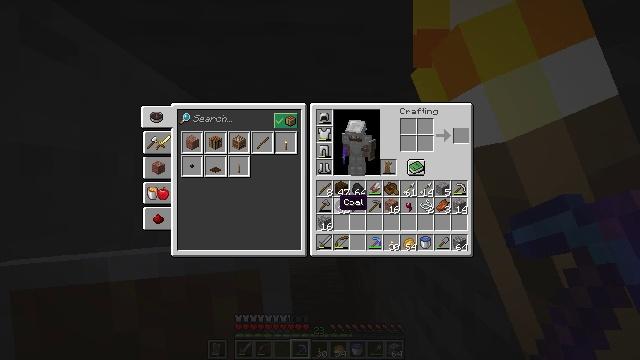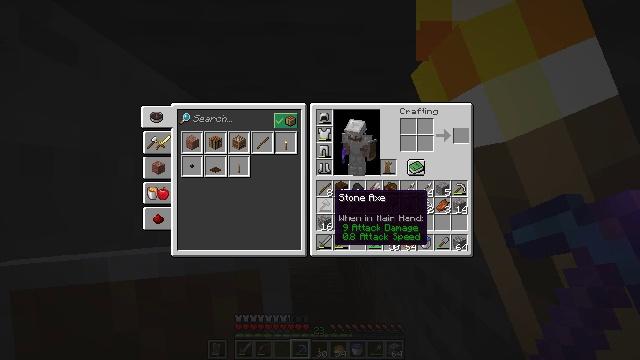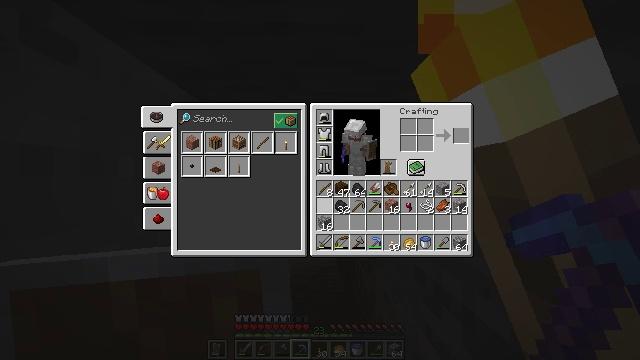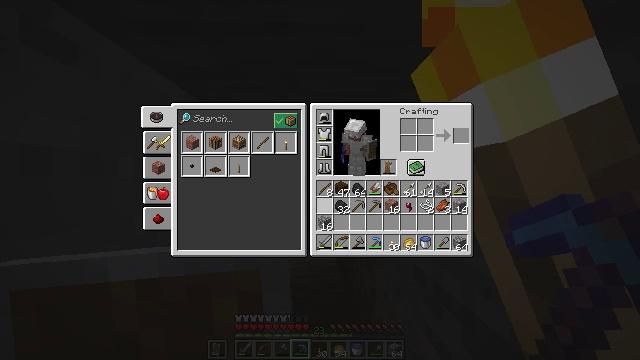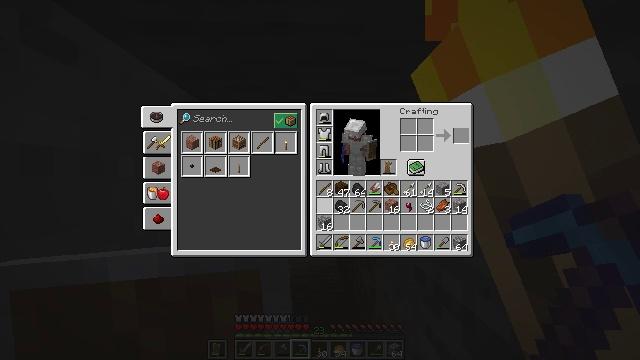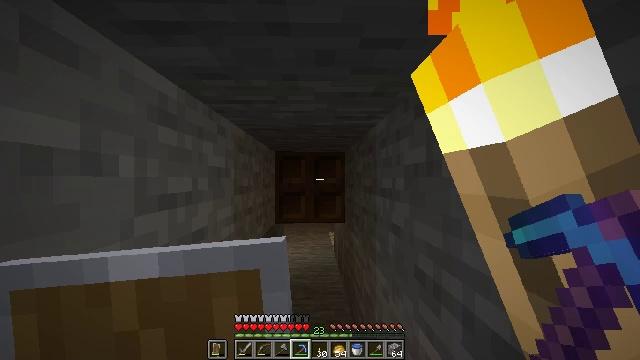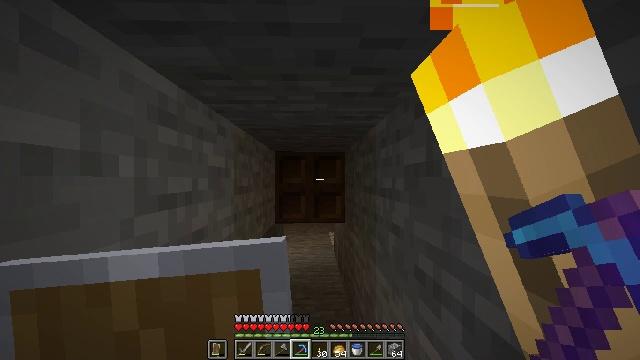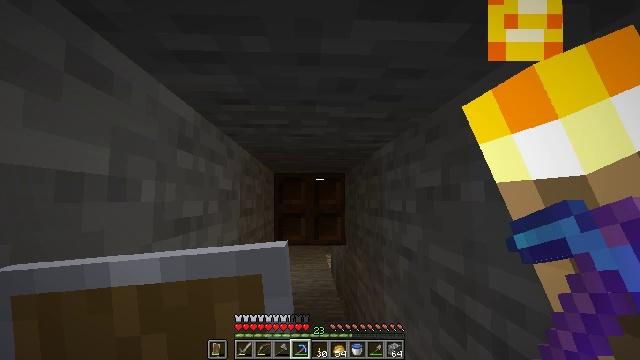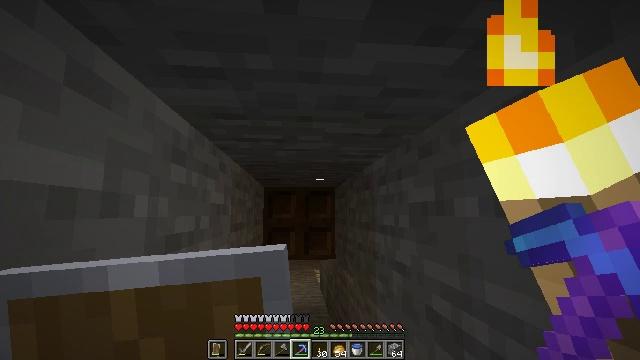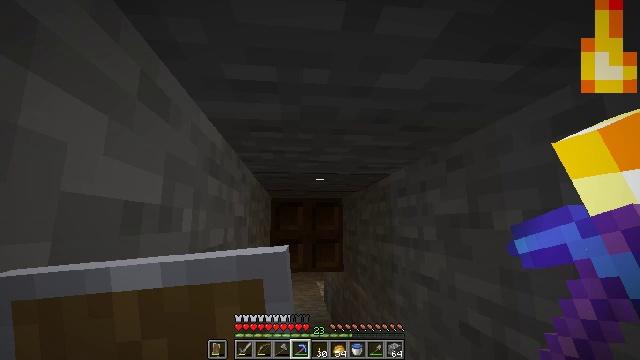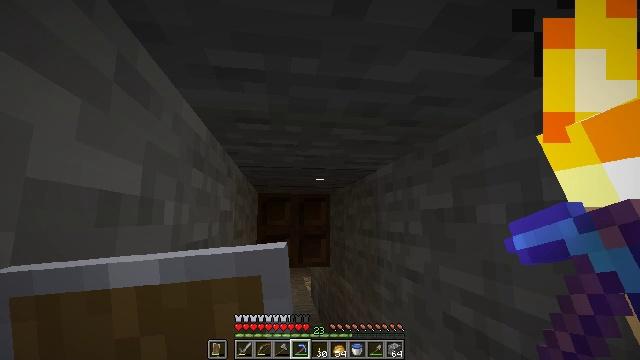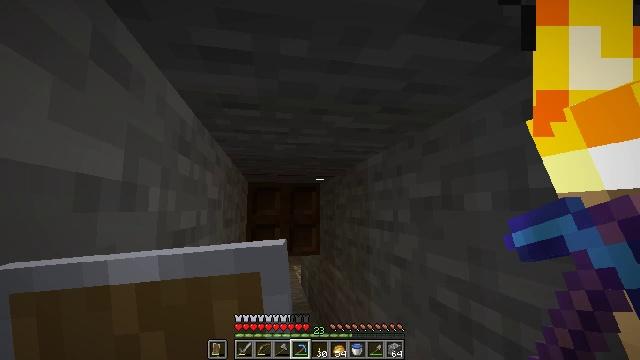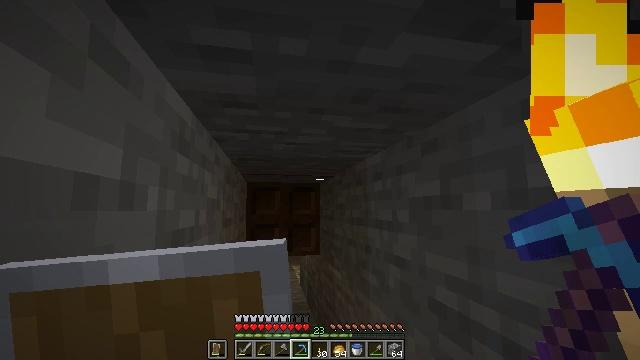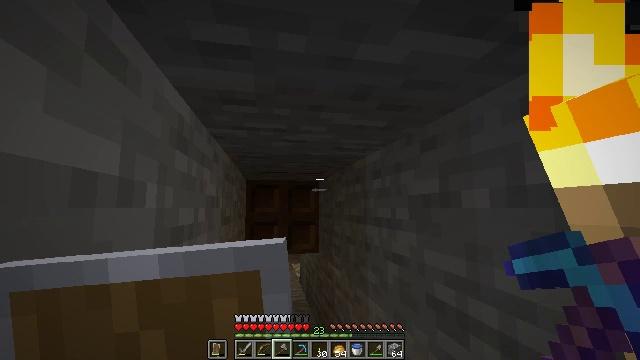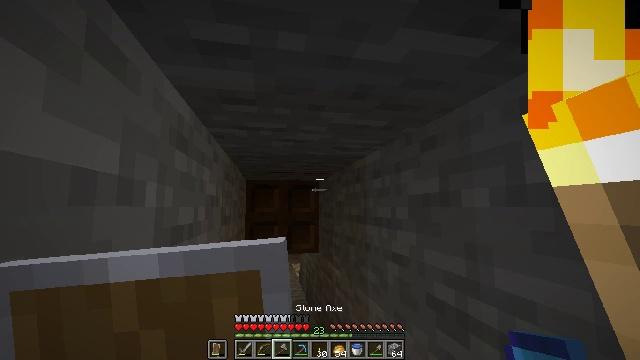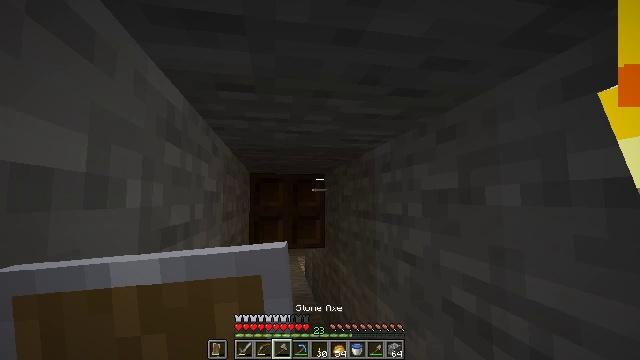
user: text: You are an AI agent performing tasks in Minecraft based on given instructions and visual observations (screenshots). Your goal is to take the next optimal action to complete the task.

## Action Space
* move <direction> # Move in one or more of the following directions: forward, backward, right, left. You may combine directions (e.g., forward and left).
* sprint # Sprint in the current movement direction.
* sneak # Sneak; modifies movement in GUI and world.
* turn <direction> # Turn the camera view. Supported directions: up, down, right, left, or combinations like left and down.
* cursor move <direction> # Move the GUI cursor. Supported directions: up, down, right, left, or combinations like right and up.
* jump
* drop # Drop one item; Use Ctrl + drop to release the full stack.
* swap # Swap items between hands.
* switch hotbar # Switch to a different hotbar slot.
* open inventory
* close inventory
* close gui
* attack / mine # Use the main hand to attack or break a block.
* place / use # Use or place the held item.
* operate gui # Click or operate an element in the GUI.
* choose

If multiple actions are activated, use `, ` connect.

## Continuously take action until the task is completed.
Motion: motion action
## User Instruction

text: Gather the dark oak trapdoor from the structure.
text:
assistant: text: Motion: sneak
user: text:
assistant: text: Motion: sneak, attack / mine
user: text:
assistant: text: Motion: sneak, attack / mine
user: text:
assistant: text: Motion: sneak
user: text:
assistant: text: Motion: no_op
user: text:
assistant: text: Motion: no_op
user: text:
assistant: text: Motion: move left, turn right and up
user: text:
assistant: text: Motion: move left, turn right and up
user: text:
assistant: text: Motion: move left, turn up
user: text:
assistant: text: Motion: turn right
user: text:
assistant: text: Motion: turn right and down
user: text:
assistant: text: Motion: no_op
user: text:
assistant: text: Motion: switch to hotbar 3
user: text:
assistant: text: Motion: switch to hotbar 3
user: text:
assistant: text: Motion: move forward, turn left and down
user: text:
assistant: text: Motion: move forward, turn left and down
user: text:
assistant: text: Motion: move forward, turn left and up
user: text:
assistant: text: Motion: move forward, attack / mine
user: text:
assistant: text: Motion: move forward, attack / mine
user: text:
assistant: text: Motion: move forward, attack / mine
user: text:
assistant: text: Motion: move forward, attack / mine
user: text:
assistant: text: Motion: attack / mine
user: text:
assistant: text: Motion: attack / mine
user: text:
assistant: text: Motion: attack / mine
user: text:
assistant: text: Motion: attack / mine
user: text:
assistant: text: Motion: attack / mine
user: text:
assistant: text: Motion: attack / mine
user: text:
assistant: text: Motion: attack / mine
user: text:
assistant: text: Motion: attack / mine
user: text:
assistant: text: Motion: attack / mine